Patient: sex M, age 60
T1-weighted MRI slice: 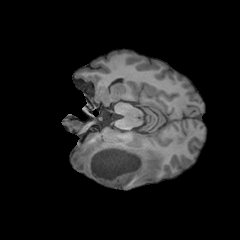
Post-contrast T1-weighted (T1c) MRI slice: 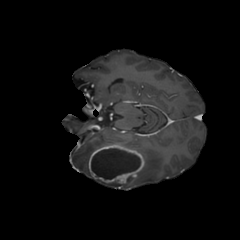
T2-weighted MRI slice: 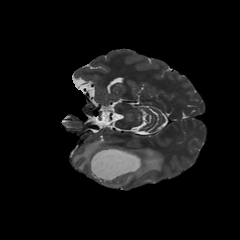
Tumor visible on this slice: yes
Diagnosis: Glioblastoma, IDH-wildtype
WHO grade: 4